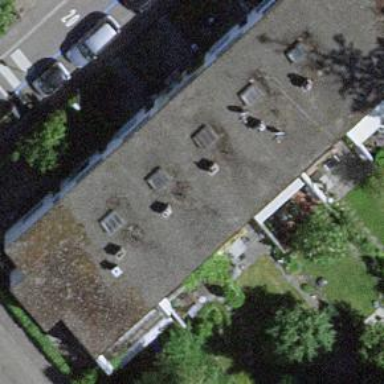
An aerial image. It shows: Terrace building.